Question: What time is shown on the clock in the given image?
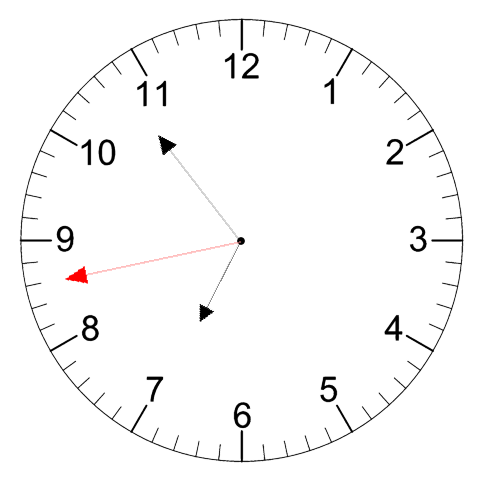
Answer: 06:53:43